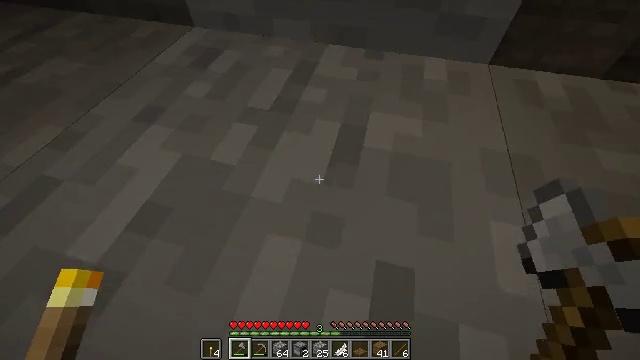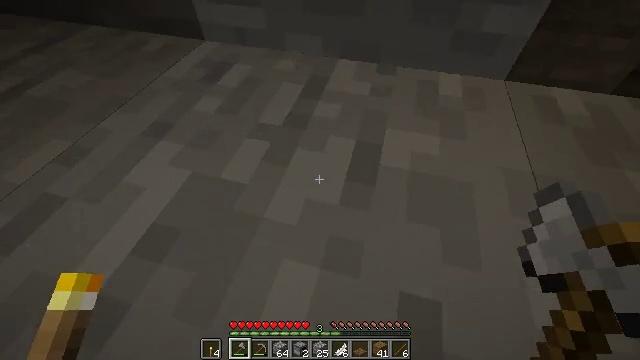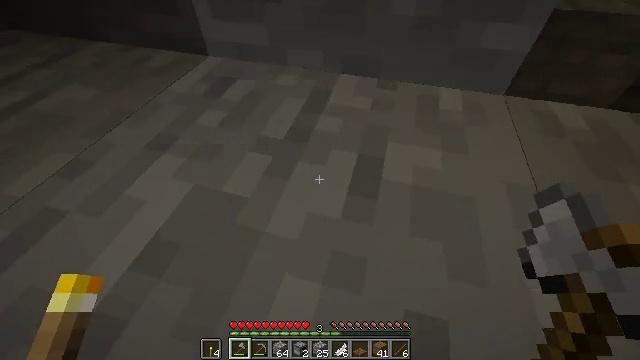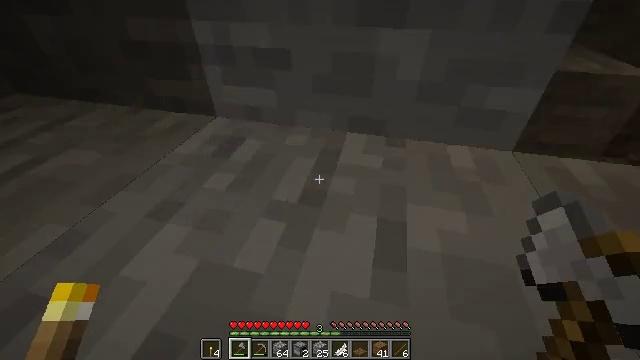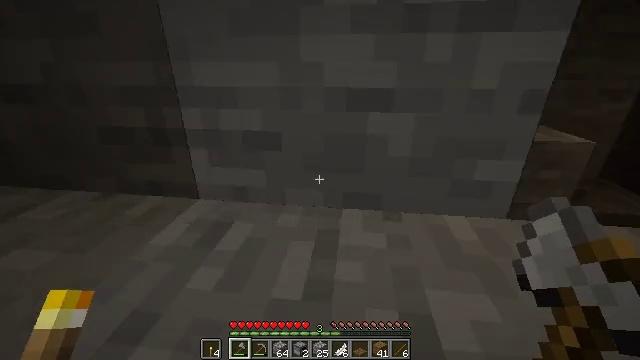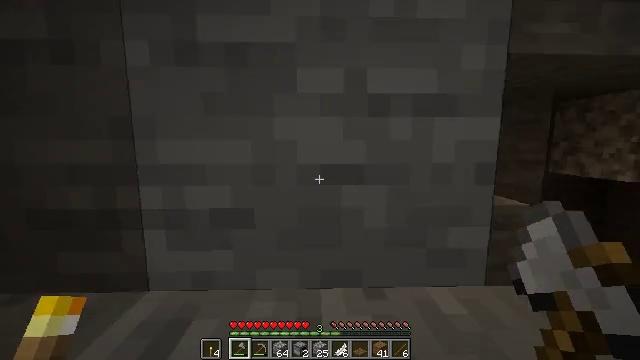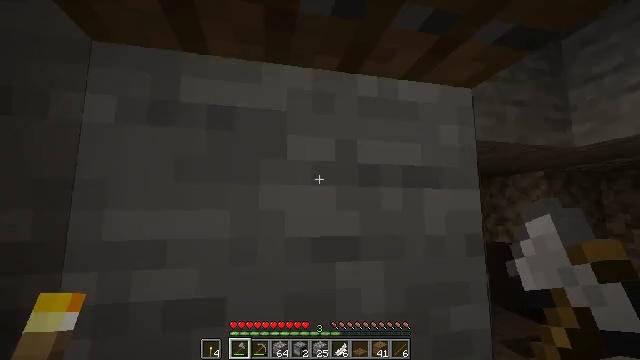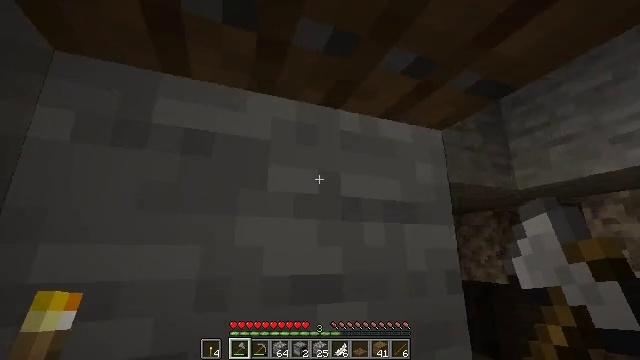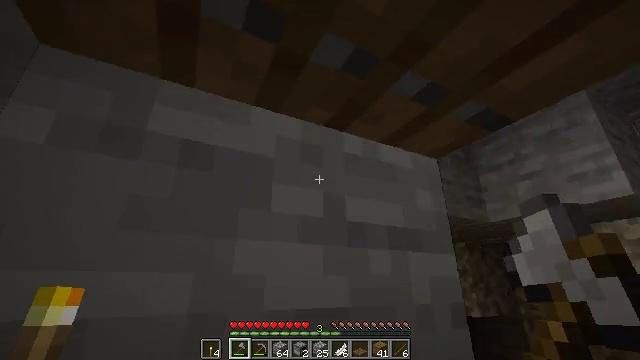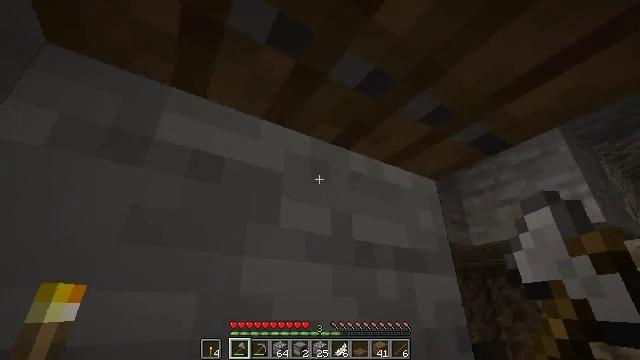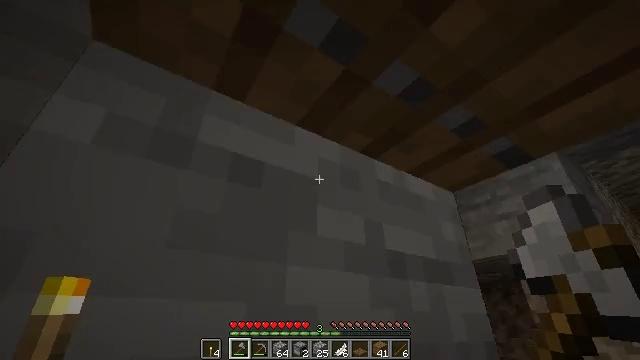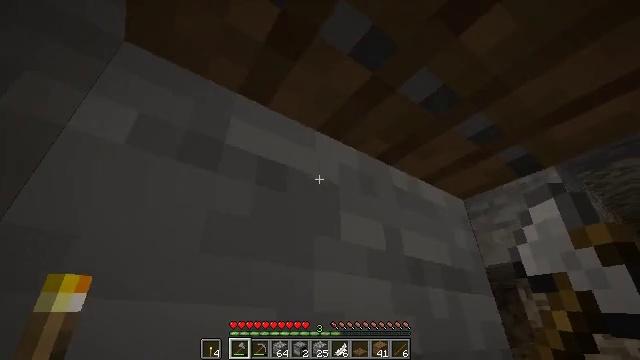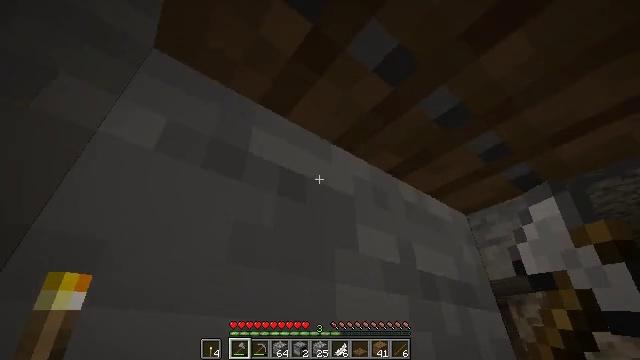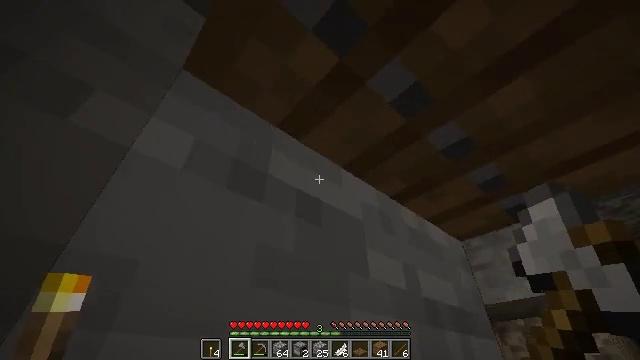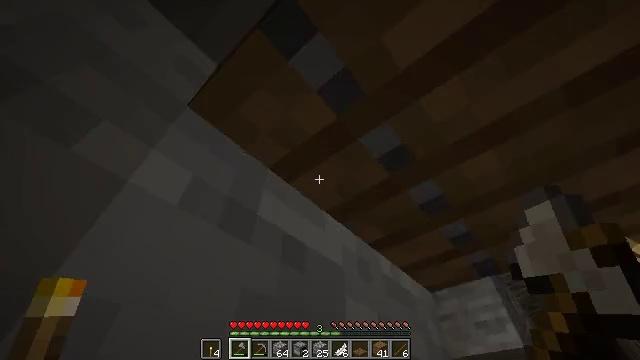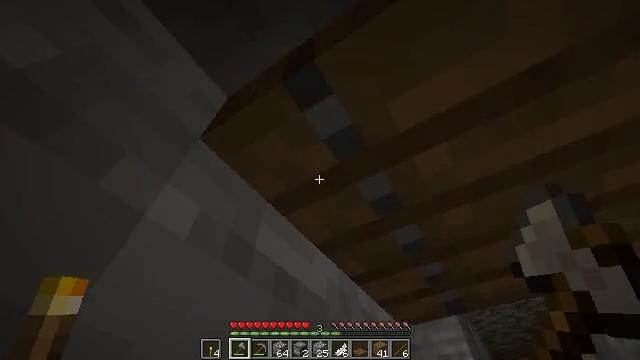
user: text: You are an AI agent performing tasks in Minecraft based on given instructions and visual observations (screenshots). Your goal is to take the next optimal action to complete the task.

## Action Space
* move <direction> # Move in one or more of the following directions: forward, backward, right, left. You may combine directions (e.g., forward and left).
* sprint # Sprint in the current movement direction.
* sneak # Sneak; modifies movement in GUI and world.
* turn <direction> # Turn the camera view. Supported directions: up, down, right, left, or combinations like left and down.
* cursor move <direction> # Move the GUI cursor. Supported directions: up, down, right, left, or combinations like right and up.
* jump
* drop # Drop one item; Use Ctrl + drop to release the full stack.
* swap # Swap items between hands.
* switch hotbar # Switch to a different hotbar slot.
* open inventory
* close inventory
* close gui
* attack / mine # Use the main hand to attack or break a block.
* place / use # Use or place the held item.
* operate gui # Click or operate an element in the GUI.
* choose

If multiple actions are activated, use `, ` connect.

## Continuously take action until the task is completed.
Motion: motion action
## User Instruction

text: Mine the spruce trapdoor by breaking it.
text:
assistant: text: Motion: move forward and move left, turn up
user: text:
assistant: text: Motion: move forward and move left, turn up
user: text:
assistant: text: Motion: move forward and move left, turn right and up
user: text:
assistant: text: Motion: move forward and move left, turn right and up
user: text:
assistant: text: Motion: move forward and move left, turn right and up
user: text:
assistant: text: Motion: move forward and move left, turn right and up
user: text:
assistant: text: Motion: move forward and move left, turn right and up
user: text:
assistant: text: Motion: move left, turn right and up
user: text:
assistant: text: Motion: move left, turn right and up
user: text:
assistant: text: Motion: move left, turn right and up
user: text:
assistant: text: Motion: move left, turn right and up
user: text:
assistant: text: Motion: move left, turn right and up
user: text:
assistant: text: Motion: move left, turn right and up
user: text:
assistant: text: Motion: move left, turn right and up
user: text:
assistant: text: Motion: move left, turn right and up
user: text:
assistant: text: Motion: move back and move left, turn right and down
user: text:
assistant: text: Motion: move back, turn right and down, attack / mine
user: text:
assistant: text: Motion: turn right and down, attack / mine
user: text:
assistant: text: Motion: attack / mine
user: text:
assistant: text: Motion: attack / mine
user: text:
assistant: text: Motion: turn right and down, attack / mine
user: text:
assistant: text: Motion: turn right and down, attack / mine
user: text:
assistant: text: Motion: attack / mine
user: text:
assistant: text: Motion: attack / mine
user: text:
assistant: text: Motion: attack / mine
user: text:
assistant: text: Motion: attack / mine
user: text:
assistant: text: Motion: attack / mine
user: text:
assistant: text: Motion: attack / mine
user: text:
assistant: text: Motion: attack / mine
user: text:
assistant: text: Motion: attack / mine